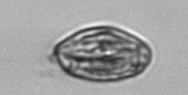
Label: Katodinium_or_Torodinium